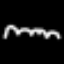
Label: squiggle